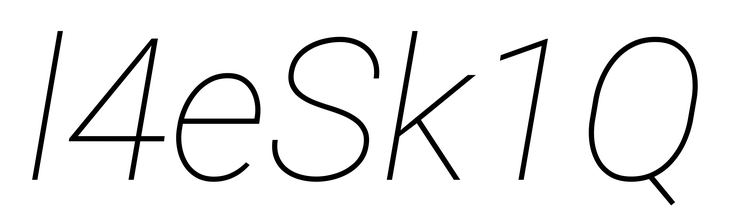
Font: Roboto-Italic_Thin_Italic